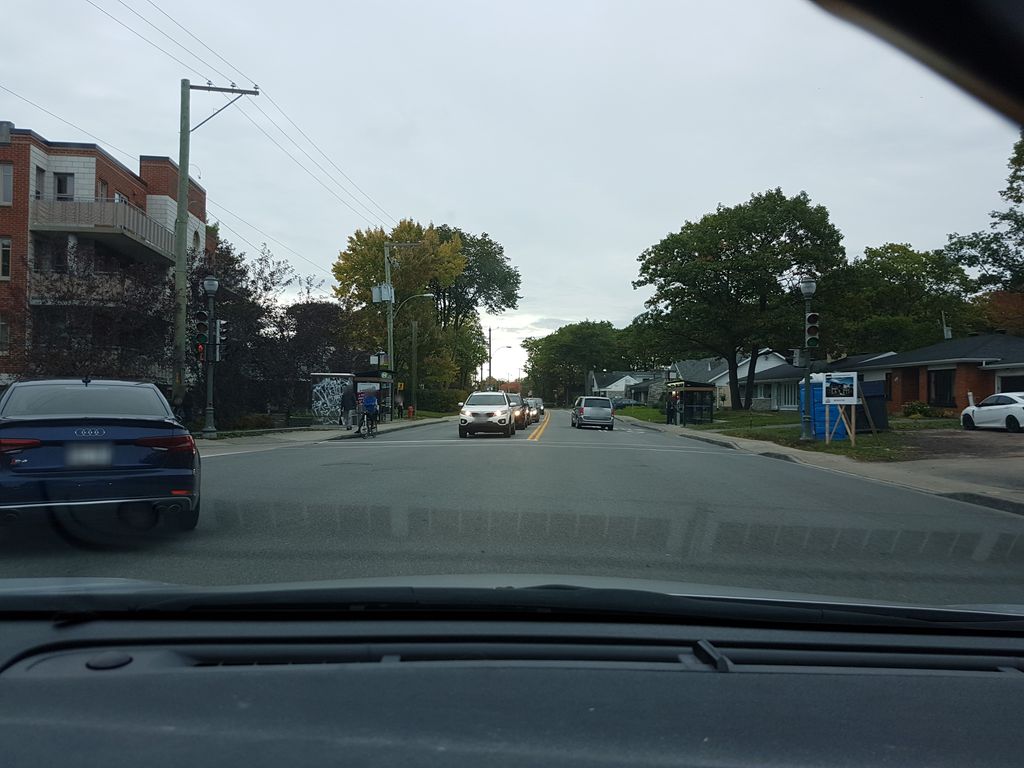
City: quebec_city